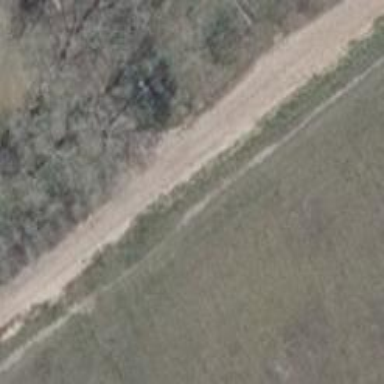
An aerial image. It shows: Dirt track road with grade 4 tracktype.